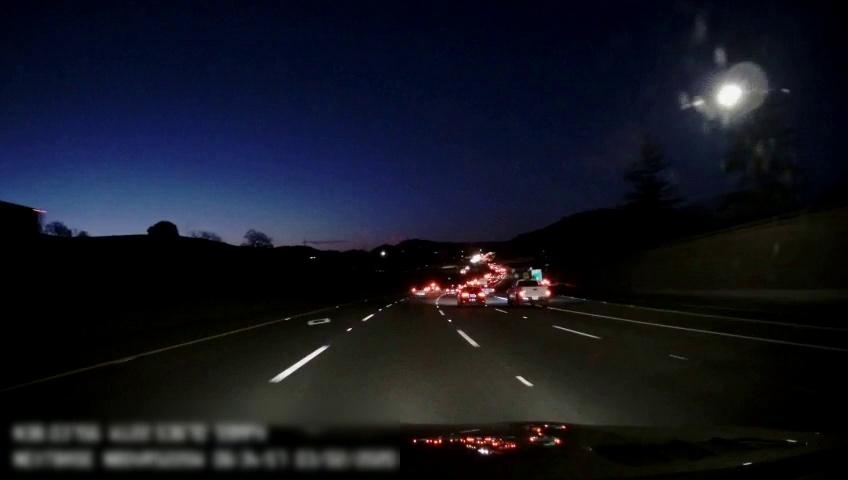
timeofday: Night
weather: Other
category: Drivable Space
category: Vehicles | SUV
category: Vehicles | Car
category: Vehicles | SUV
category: Vehicles | Truck
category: Vehicles | Truck
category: Lanes | Alternate Lane
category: Lanes | Current Lane
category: Lanes | Current Lane
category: Lanes | Alternate Lane
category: Lanes | Alternate Lane
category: Lanes | Alternate Lane
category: Lanes | Alternate Lane
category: Traffic | Signs